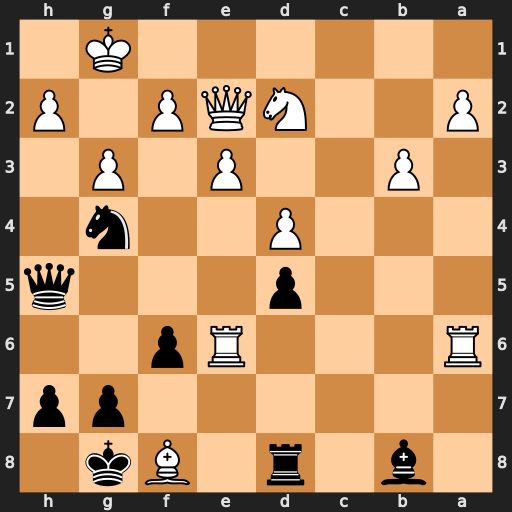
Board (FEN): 1b1r1Bk1/6pp/R3Rp2/3p3q/3P2n1/1P2P1P1/P2NQP1P/6K1
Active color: b
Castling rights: -
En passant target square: -
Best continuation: Qxh2+ Kf1 Qh1#